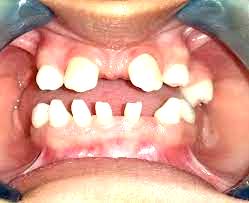
Condition: hypodontia